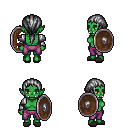
a pixel art fantasy rpg character, female body template, orc, green skin, steel arm armor, magenta pants, gray ponytail hairstyle, gray slippers, shield, four views (front, back, left, right), 2x2 character sprite sheet, small pixel art, hard edges, no anti-aliasing